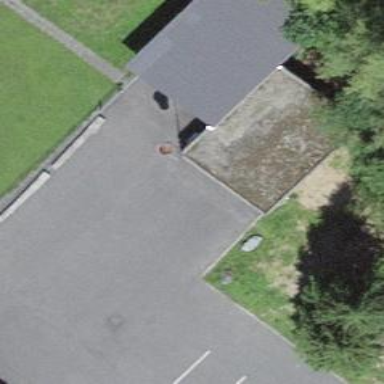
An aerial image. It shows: Flagpole structure.